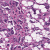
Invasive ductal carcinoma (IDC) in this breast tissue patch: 1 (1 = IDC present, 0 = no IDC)